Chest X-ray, PA view. Patient: 28 years old, sex M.
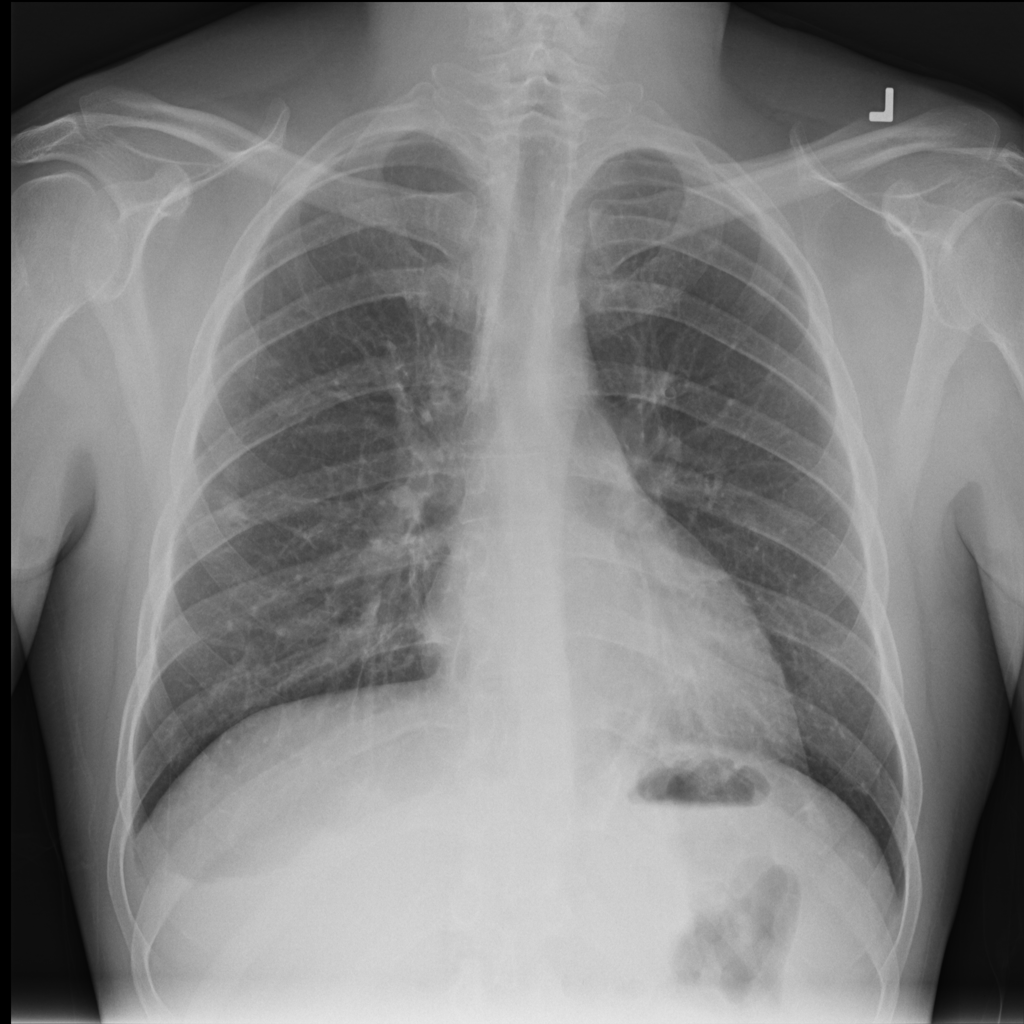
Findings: Atelectasis